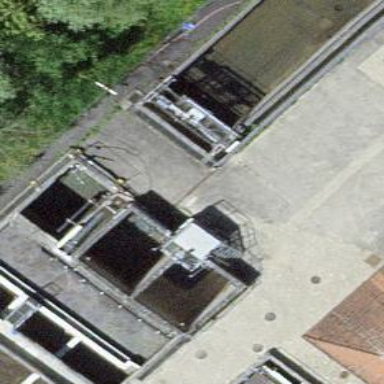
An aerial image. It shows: Wastewater plant.